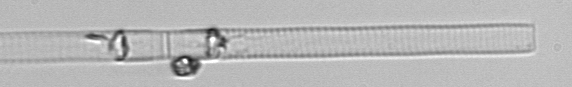
Label: Dactyliosolen_blavyanus